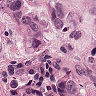
Metastatic tissue present: yes